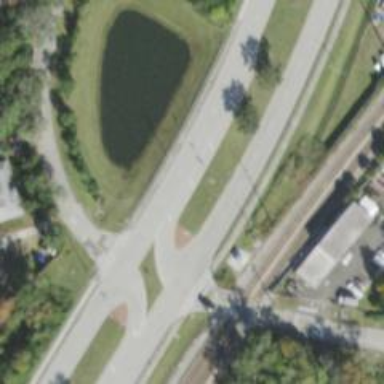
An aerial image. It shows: Secondary link road.